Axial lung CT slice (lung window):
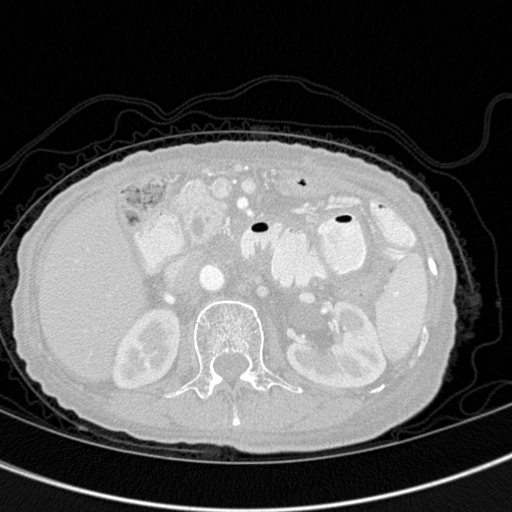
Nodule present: no